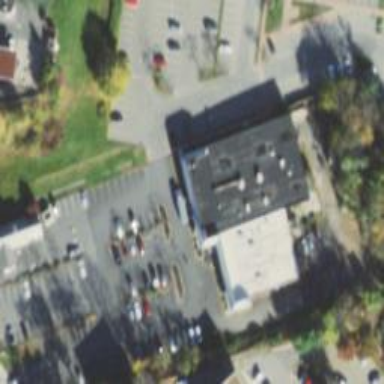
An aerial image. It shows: Pharmacy providing healthcare services.